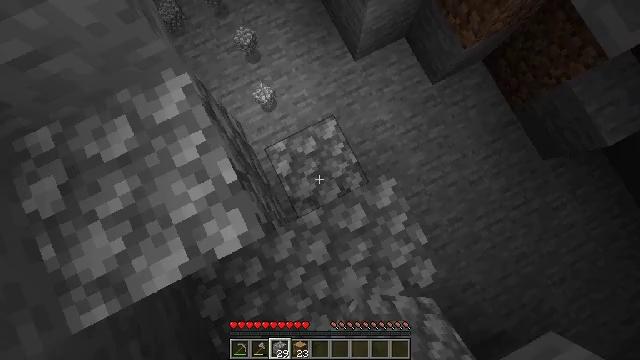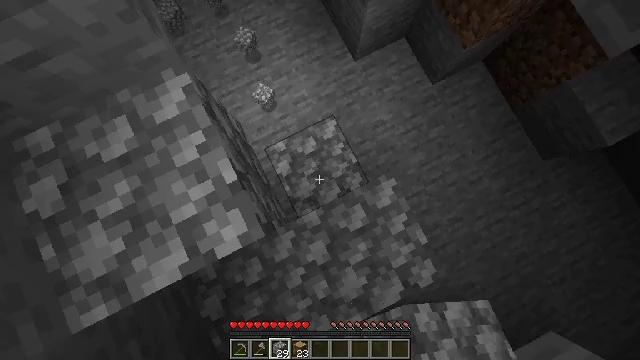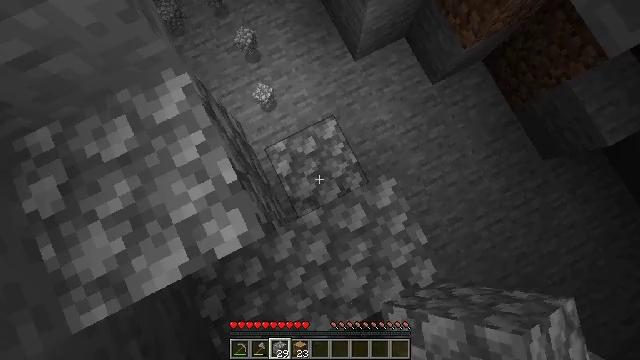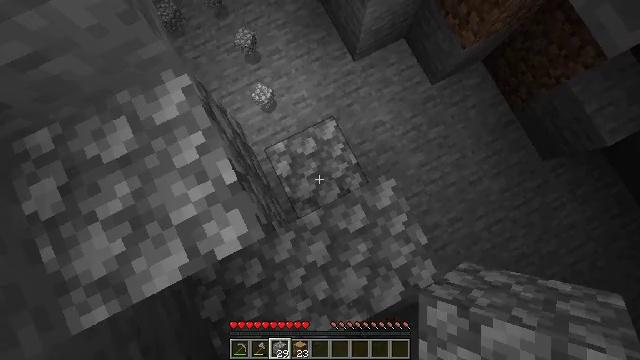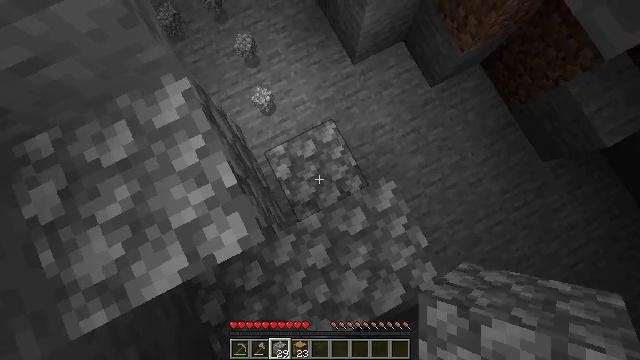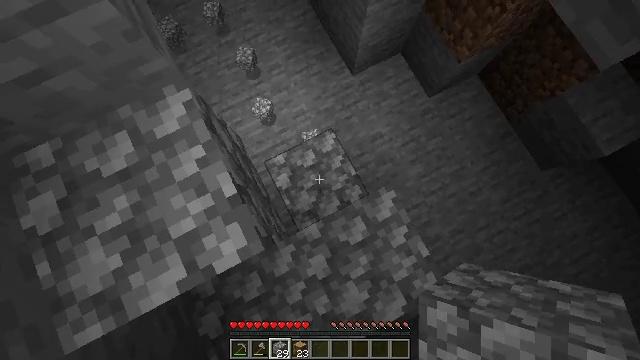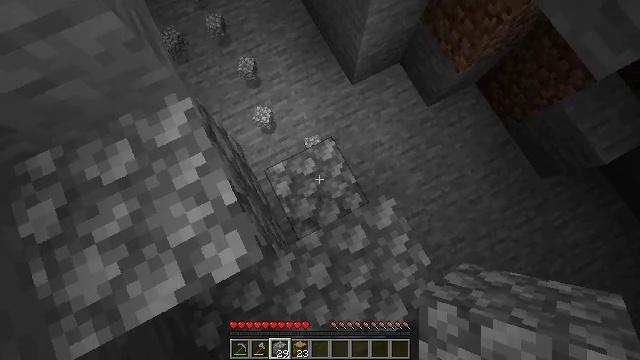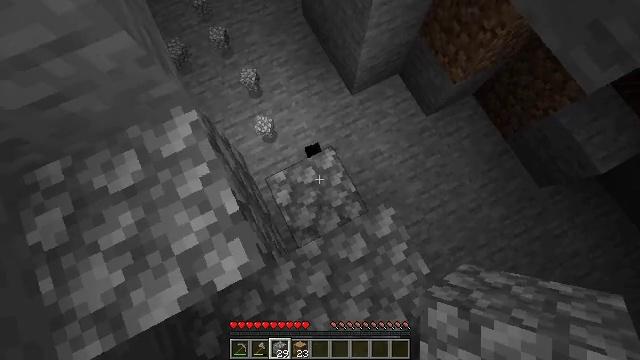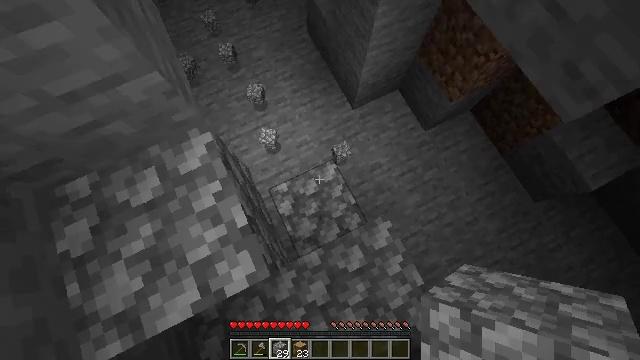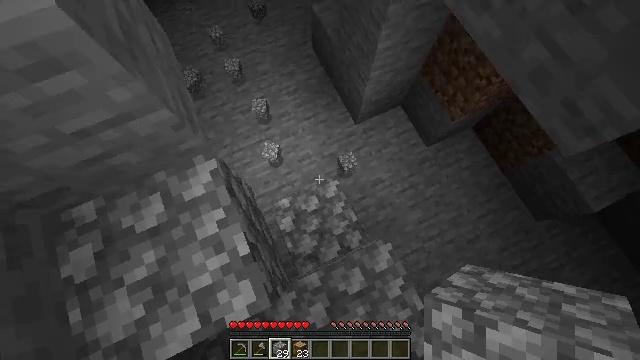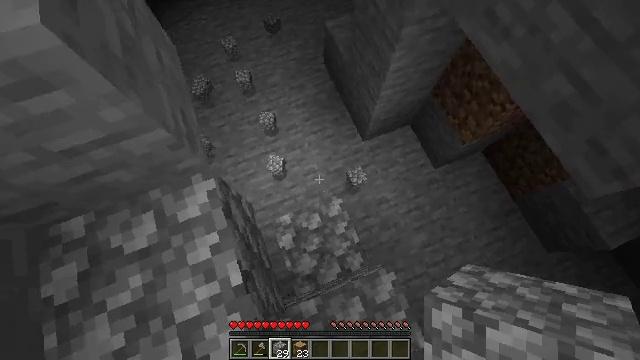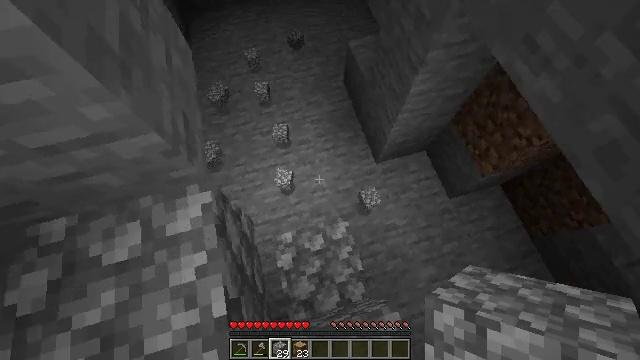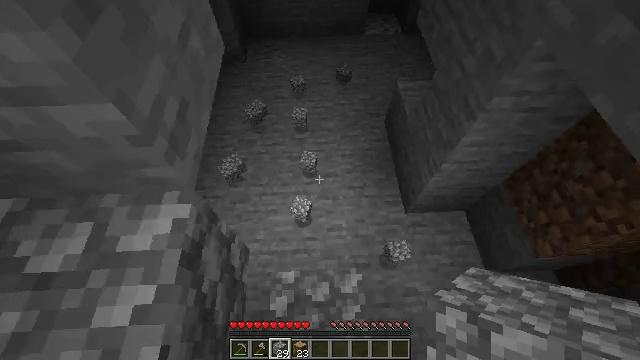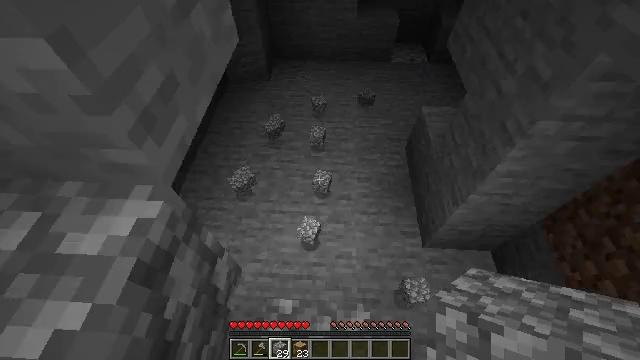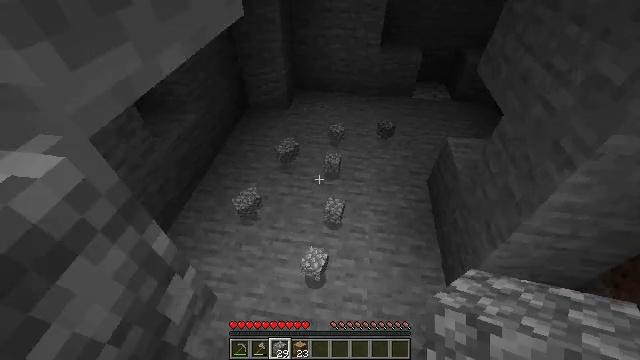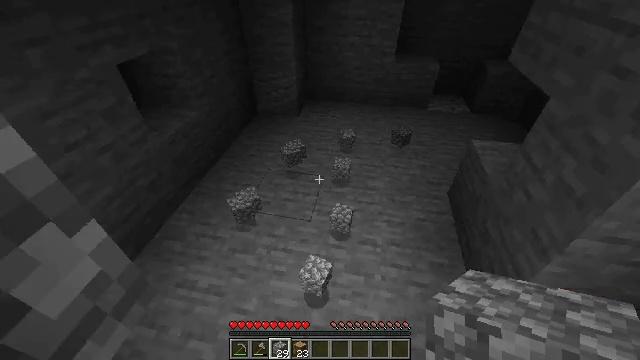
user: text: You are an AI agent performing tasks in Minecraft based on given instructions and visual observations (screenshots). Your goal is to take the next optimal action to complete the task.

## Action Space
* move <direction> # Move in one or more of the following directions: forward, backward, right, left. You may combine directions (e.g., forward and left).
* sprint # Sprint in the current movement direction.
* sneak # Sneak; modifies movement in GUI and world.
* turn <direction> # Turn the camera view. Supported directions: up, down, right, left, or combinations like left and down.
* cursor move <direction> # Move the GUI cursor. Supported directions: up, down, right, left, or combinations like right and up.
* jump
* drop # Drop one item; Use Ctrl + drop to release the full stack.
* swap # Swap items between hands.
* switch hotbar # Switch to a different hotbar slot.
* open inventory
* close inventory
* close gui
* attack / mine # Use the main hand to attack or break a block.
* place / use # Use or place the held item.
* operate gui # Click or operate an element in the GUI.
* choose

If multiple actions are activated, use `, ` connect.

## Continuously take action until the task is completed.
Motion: motion action
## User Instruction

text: Mine oak leaves.
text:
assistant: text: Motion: sneak
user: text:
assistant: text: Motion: sneak
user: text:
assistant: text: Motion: sneak
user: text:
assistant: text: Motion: sneak
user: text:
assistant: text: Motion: sneak, turn up
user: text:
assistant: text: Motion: turn up
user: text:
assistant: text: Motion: turn up
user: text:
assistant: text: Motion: move forward, turn left and up
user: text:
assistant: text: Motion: move forward, turn left and up
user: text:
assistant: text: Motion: move forward, turn left and up
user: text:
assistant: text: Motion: move forward, turn left and up
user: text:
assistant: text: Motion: turn left and up
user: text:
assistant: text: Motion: turn left and up
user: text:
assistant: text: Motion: turn left and up
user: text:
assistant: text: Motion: turn left and up
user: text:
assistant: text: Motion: turn right and up
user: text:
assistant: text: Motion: turn right and up
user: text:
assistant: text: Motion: turn up
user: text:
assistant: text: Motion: turn up
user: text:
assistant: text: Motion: turn up
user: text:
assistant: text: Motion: turn right and up
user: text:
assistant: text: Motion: turn right and up
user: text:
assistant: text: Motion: turn right
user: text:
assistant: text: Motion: turn right and down
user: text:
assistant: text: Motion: move left
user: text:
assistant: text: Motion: move left
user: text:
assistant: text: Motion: move left
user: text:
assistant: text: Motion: move left, turn left and down
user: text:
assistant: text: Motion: move left, turn left
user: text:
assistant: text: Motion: move left, turn right and up